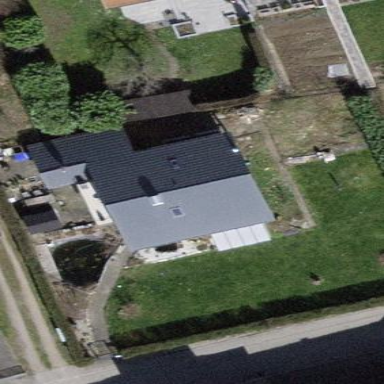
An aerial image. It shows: Detached building with gabled roof.